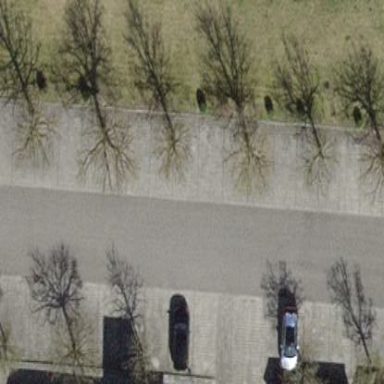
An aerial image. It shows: Parking area with surface.